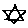
Label: star